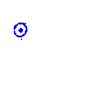
Particle: kaon